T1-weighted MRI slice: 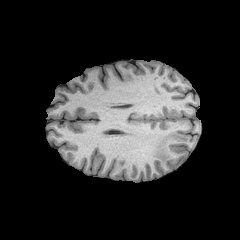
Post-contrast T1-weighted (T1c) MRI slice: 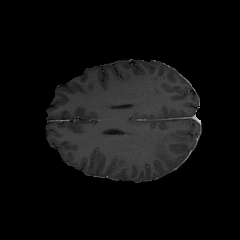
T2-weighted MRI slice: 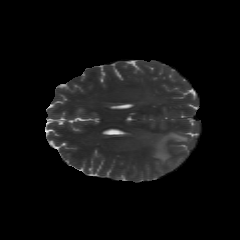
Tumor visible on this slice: yes